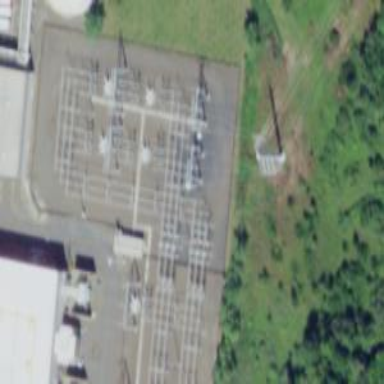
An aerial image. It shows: Power substation.